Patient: sex F, age 62
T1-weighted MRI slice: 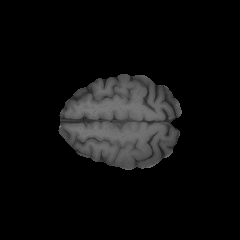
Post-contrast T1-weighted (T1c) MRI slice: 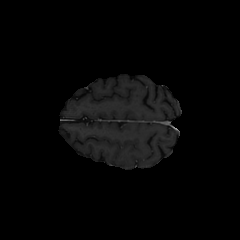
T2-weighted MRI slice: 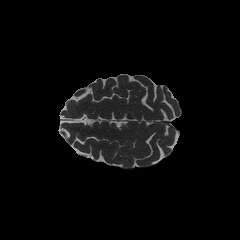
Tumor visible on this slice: no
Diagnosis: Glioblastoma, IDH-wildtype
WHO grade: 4